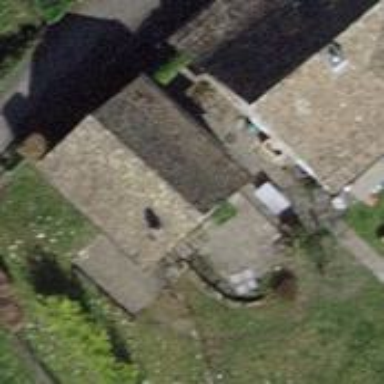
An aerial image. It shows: Shed building.